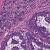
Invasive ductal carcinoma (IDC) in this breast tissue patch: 1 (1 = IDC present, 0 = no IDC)